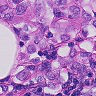
Metastatic tissue present: yes